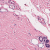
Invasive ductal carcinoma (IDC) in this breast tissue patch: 0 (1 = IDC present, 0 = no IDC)